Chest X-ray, AP view. Patient: 72 years old, sex M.
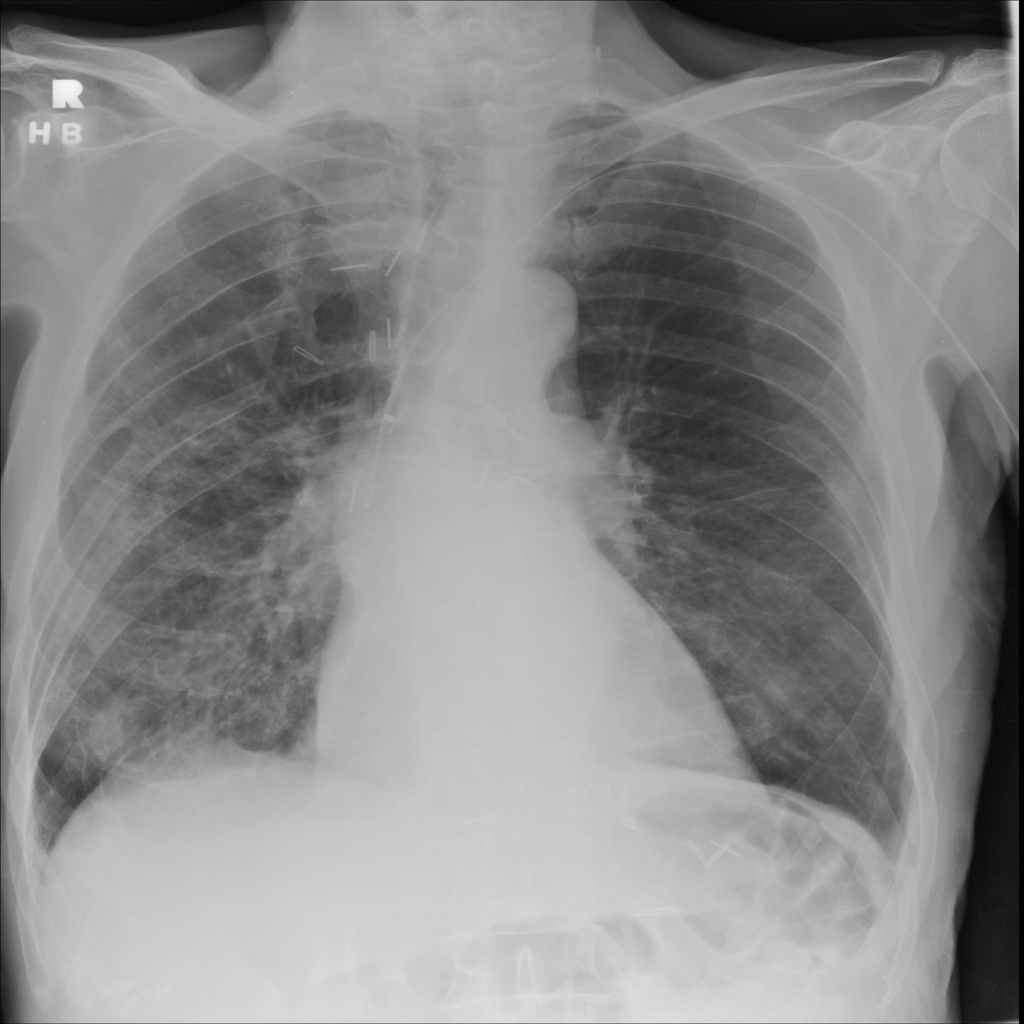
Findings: Fibrosis